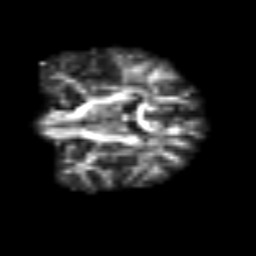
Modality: FA
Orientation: coronal
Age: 62
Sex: female
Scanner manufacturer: siemens
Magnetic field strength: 3 T
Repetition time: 3.2 s
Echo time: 0.081 s